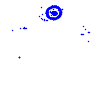
Particle: electron